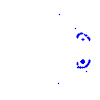
Particle: electron